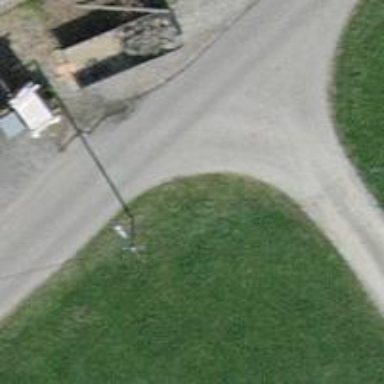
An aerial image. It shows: Minor power line.